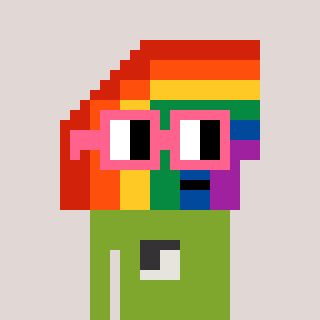
a pixel art character with square pink glasses, a rainbow-shaped head and a slimegreen-colored body on a warm background